Question: This is my project structure in IntelliJ IDEA:

I can use below code to get the 'webapp' path, but I don't know how to get the 'java' path.
'''
${pageContext.request.contextPath}
'''
Someone know how to get the path?
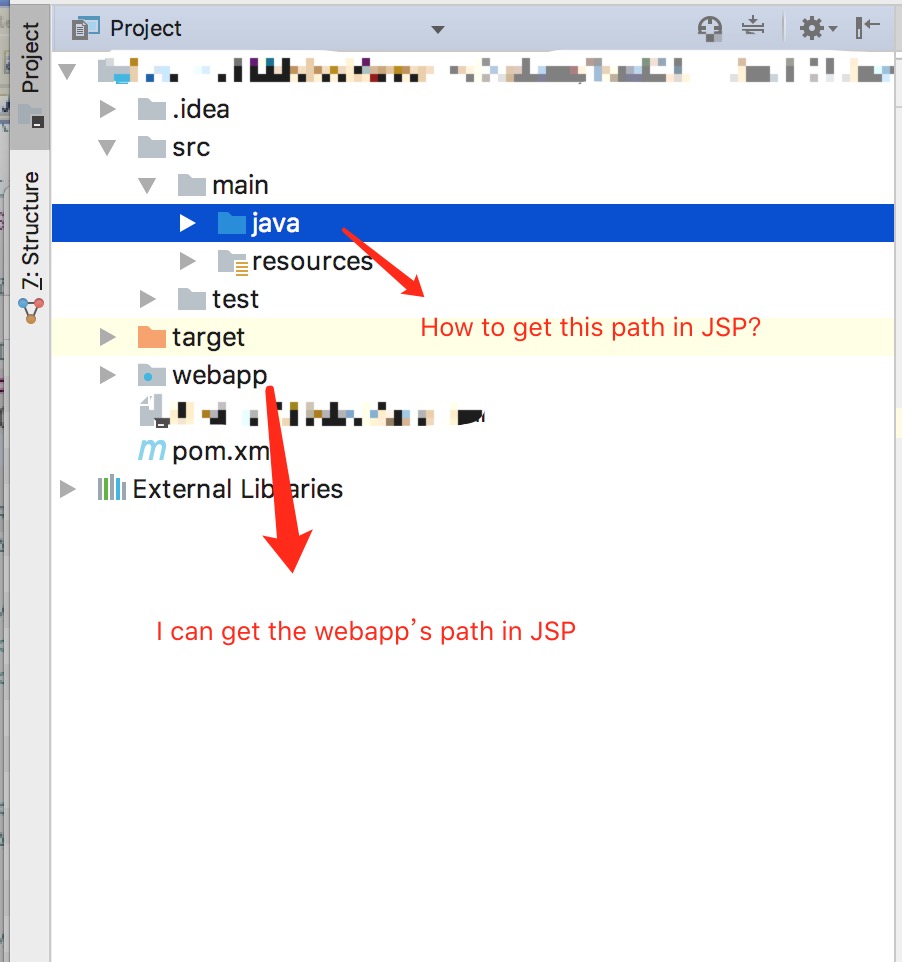
Answer: The closest information you can have is the package of a class that you can get with <URL>.
> public Package getPackage()Gets the package for this class. The class loader of this class is used to find the package. If the class was loaded by the bootstrap class loader the set of packages loaded from CLASSPATH is searched to find the package of the class. Null is returned if no package object was created by the class loader of this class.
Packages have attributes for versions and specifications only if the information was defined in the manifests that accompany the classes, and if the class loader created the package instance with the attributes from the manifest.Returns:the package of the class, or null if no package information is available from the archive or codebase.
Of course this won't be the absolute path.
PS : Not sure what you want to do with this but this should be what you want.